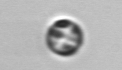
Label: Thalassiosira